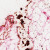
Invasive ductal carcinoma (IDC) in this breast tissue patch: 0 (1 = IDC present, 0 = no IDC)